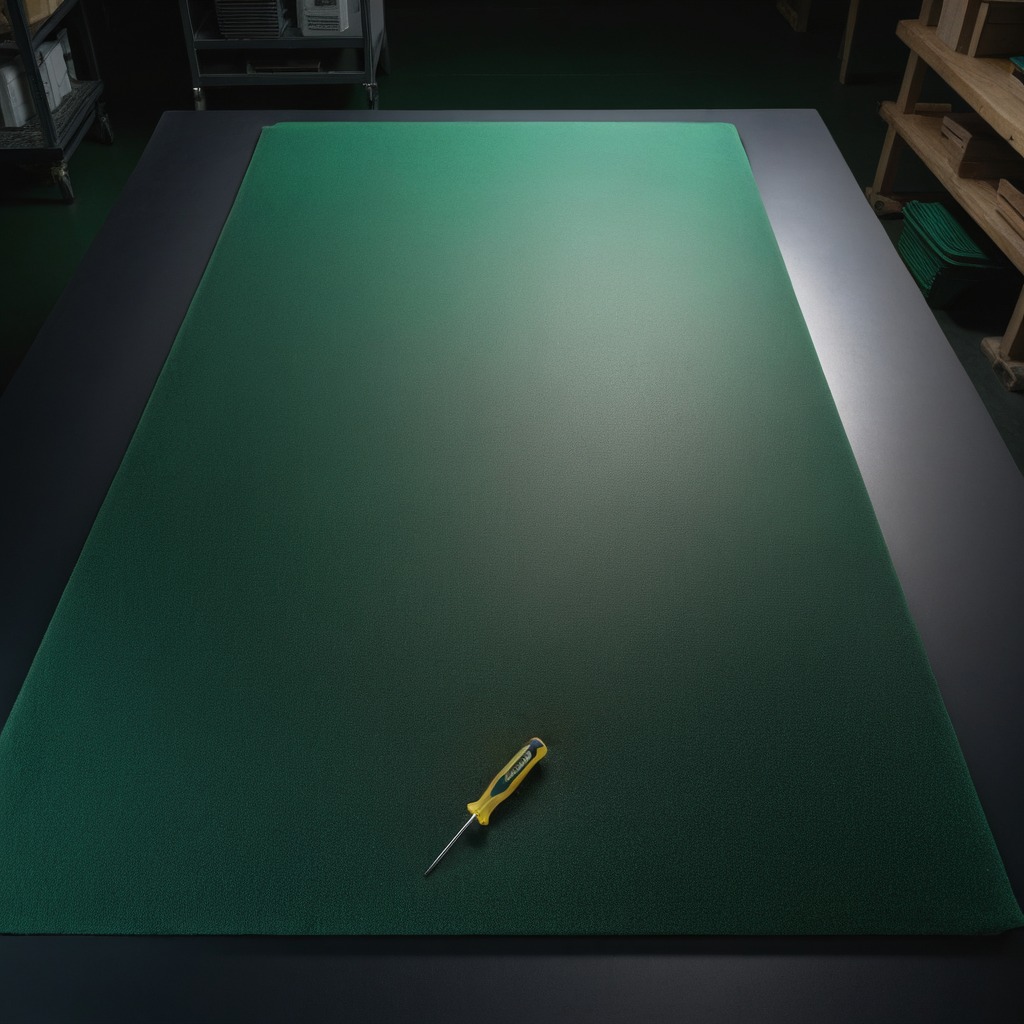
A screwdriver lying on a clean granite tabletop covered with a green rubber mat inside a workshop at night